Interaction volume radius: 5 \u00c5
Interaction volume height: 25 \u00c5
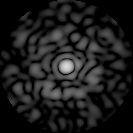
Disorder parameter: 0.8444